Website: slack
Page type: billing-address
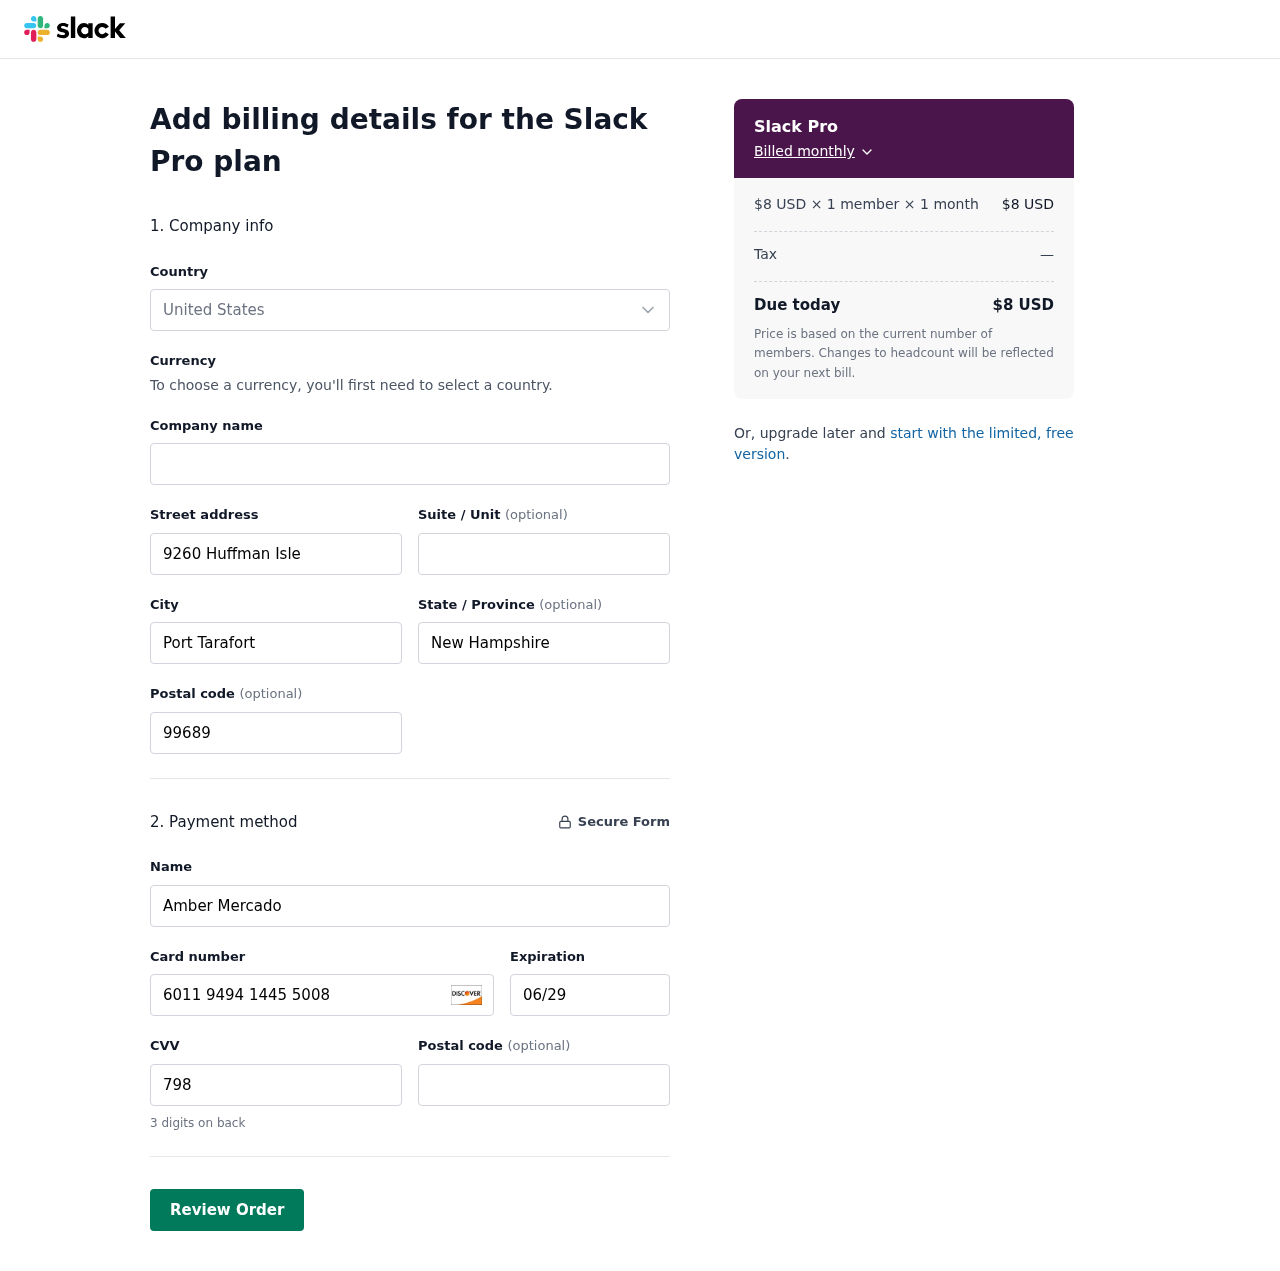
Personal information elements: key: PII_CARD_CVV
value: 798
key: PII_CARD_EXPIRY
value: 06/29
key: PII_CARD_NUMBER
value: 6011 9494 1445 5008
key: PII_CITY
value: Port Tarafort
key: PII_COUNTRY
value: United States
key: PII_FULLNAME
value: Amber Mercado
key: PII_POSTCODE
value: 99689
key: PII_STATE
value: New Hampshire
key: PII_STREET
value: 9260 Huffman Isle
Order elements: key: ORDER_PLAN_PRICE
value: $8 USD
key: ORDER_NUM_MEMBERS
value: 1 member
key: ORDER_NUM_MONTHS
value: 1 month
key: ORDER_SUBTOTAL
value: $8 USD
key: ORDER_TAX
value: —
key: ORDER_TOTAL
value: $8 USD